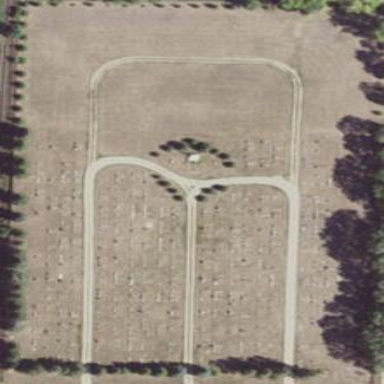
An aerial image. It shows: Cemetery.